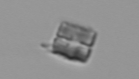
Label: Bacillariophyceae_morphotype1